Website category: jobs
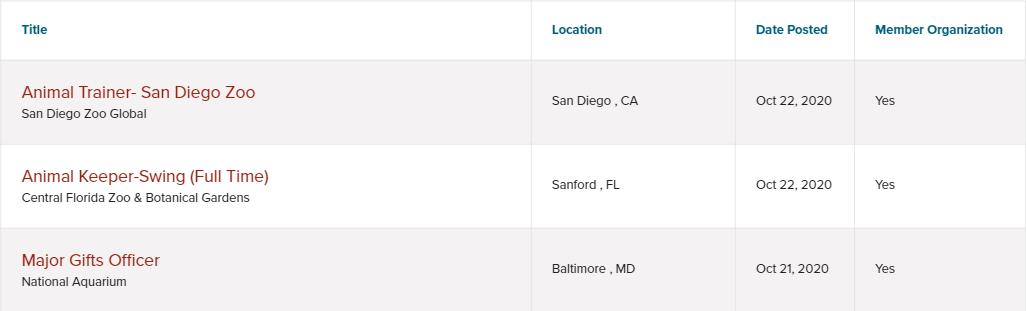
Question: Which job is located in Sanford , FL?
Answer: Animal Keeper-Swing (Full Time)

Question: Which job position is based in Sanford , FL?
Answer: Animal Keeper-Swing (Full Time)

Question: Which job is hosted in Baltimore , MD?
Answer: Major Gifts Officer

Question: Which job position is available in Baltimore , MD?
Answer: Major Gifts Officer

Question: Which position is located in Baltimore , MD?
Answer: Major Gifts Officer

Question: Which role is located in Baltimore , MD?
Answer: Major Gifts Officer

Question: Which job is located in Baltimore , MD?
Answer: Major Gifts Officer

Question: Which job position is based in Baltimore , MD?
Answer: Major Gifts Officer

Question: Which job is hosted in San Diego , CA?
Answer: Animal Trainer- San Diego Zoo

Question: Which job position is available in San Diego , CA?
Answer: Animal Trainer- San Diego Zoo

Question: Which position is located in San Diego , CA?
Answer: Animal Trainer- San Diego Zoo

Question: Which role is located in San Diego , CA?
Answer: Animal Trainer- San Diego Zoo

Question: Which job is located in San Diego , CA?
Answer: Animal Trainer- San Diego Zoo

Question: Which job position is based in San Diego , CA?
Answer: Animal Trainer- San Diego Zoo